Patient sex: M
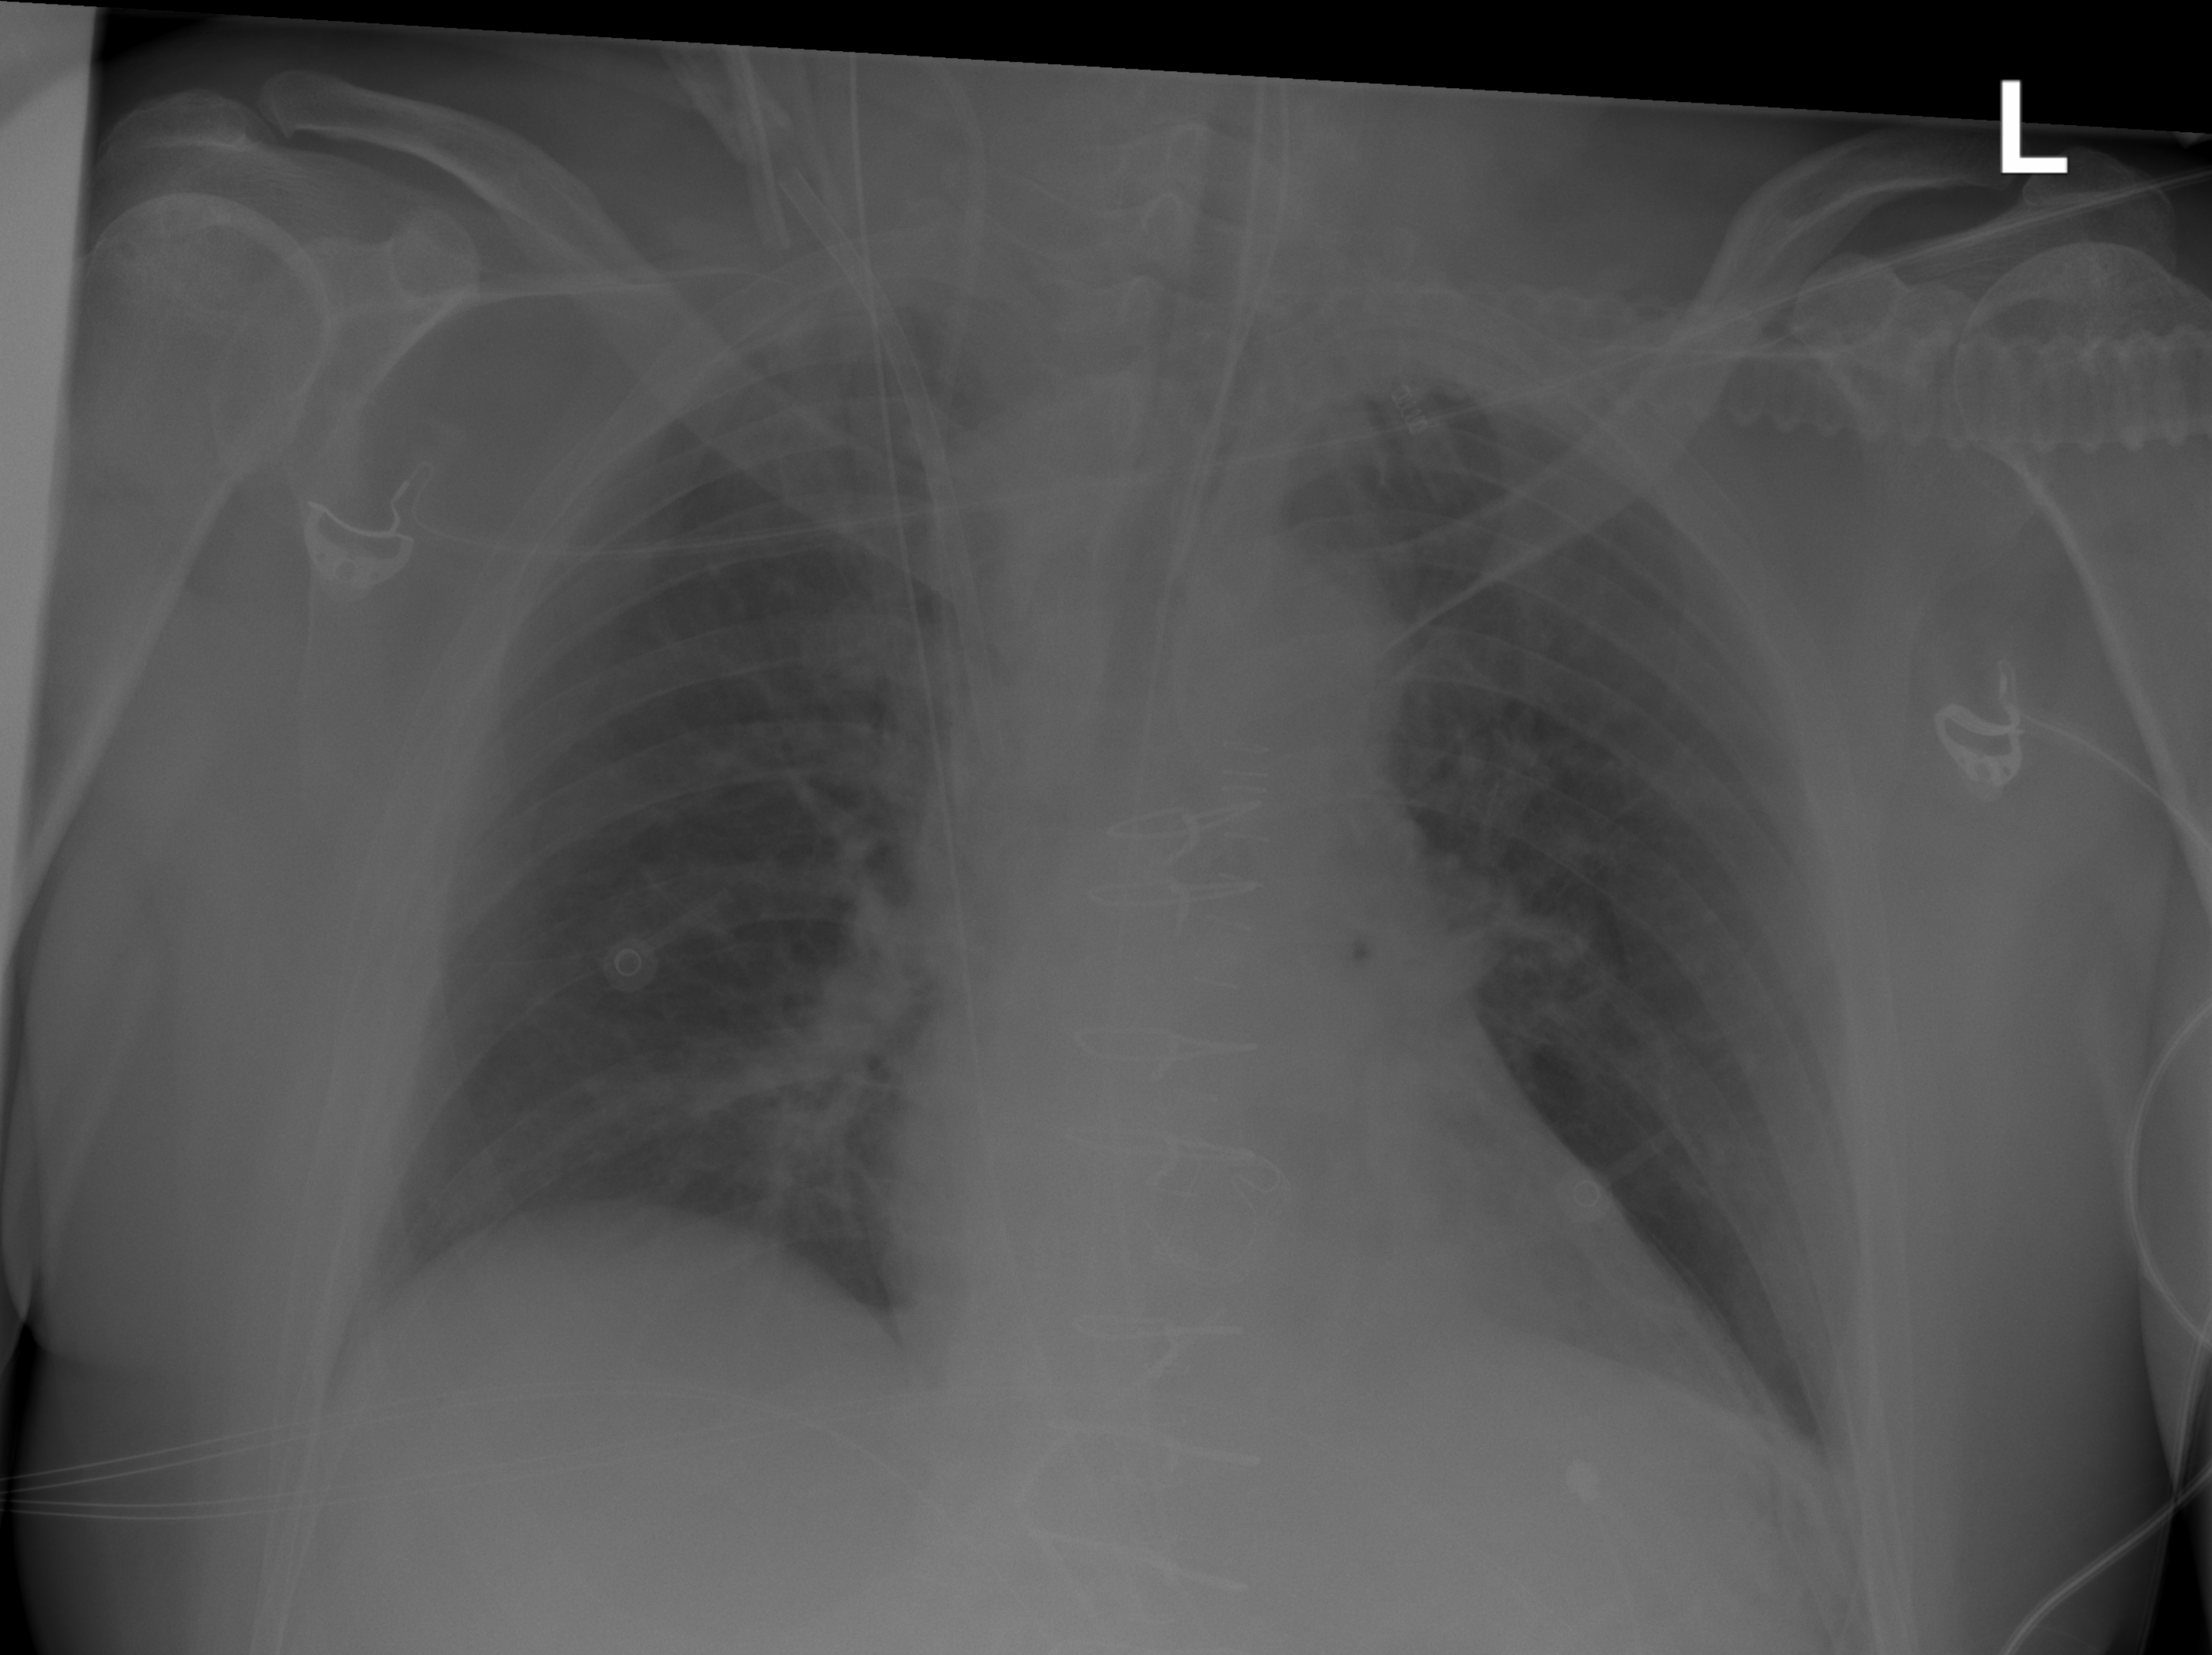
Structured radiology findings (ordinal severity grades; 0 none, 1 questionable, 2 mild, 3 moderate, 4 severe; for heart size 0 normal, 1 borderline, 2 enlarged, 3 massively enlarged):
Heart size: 0
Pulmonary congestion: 0
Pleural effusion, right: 0
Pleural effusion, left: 1
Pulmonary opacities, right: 0
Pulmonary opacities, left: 0
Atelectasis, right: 0
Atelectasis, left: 0